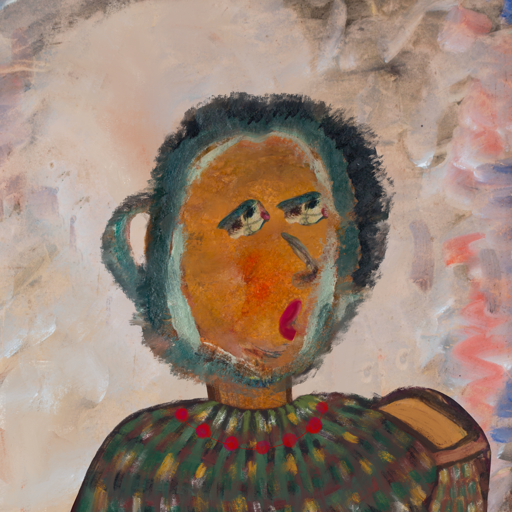
Background: Roy_Bahadur, Head And Neck Side: Pipe, Face Side: Pipe, Bust: After_Raid, Hair Side: Boggyland, Head Accessory: Blank, Second Necklace: Blank, Necklace: Irani_3, Baby: Blank